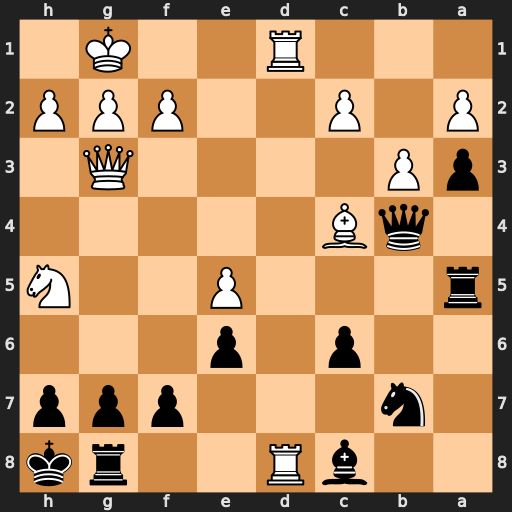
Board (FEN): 2bR2rk/1n3ppp/2p1p3/r3P2N/1qB5/pP4Q1/P1P2PPP/3R2K1
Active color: b
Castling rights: -
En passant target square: -
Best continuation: Nxd8 Rxd8 Qe1+ Bf1 Qxe5